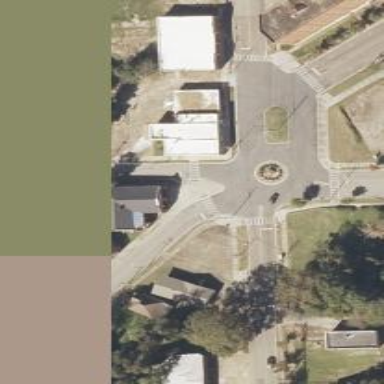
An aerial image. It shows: Circular junction on tertiary road.